Interaction volume radius: 5 \u00c5
Interaction volume height: 20 \u00c5
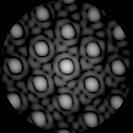
Disorder parameter: 0.08892